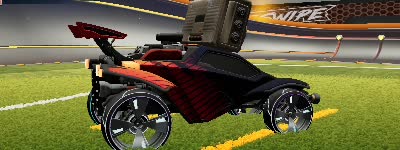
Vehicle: octane